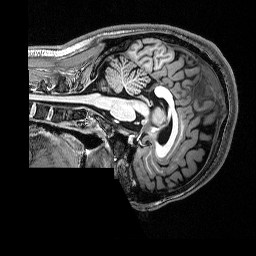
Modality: T1w
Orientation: sagittal
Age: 22
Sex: male
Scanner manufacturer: siemens
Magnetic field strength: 3 T
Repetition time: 2.53 s
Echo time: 0.00339 s